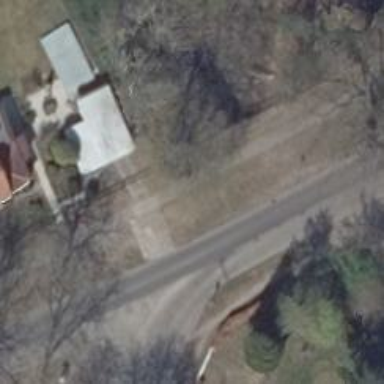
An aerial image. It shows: Residential road with separate sidewalks on both sides. The road surface is asphalt.